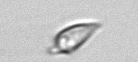
Label: Oxytoxum